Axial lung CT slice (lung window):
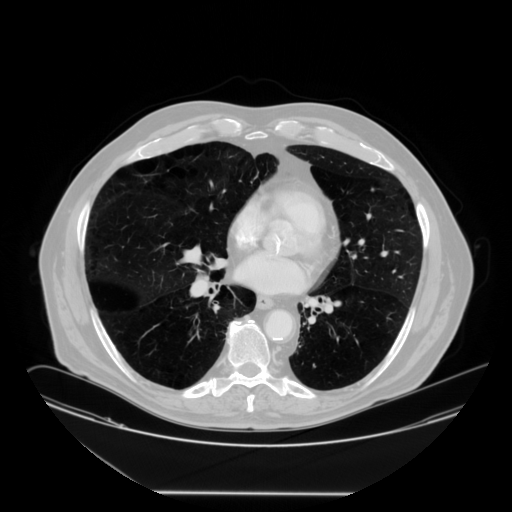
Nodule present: no